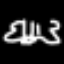
Label: frog